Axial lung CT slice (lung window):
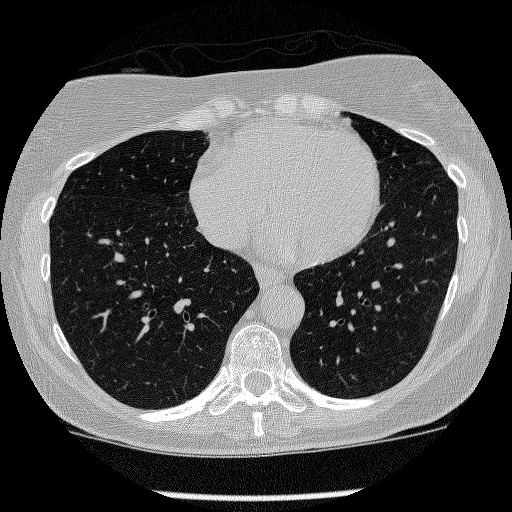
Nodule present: no